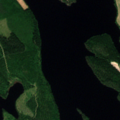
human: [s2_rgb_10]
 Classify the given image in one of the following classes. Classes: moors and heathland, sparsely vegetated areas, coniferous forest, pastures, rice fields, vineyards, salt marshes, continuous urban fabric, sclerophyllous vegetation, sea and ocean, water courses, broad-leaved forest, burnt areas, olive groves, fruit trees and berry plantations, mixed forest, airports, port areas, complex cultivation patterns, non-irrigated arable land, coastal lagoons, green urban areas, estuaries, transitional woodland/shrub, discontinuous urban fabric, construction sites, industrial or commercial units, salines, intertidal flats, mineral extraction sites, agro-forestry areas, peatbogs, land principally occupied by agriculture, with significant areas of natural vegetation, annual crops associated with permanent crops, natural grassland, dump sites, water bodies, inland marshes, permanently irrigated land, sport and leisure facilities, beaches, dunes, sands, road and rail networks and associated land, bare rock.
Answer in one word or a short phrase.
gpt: land principally occupied by agriculture, with significant areas of natural vegetation, coniferous forest, mixed forest, water bodies